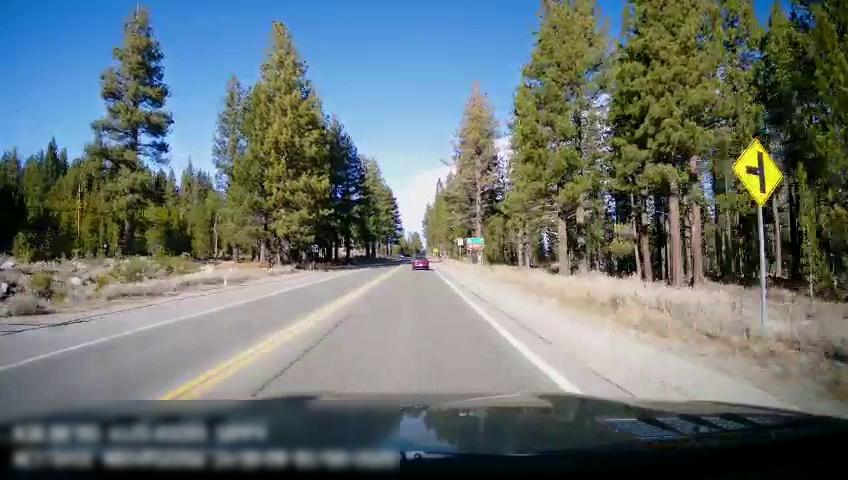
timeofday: Day
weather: Sunny
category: Drivable Space
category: Vehicles | Car
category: Lanes | Current Lane
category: Lanes | Current Lane
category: Lanes | Opposite Lane
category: Traffic | Signs
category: Traffic | Signs